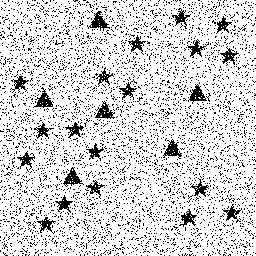
Squares: 0
Triangles: 6
Stars: 18
Total shapes: 24